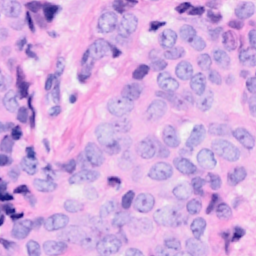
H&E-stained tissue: Breast